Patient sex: F
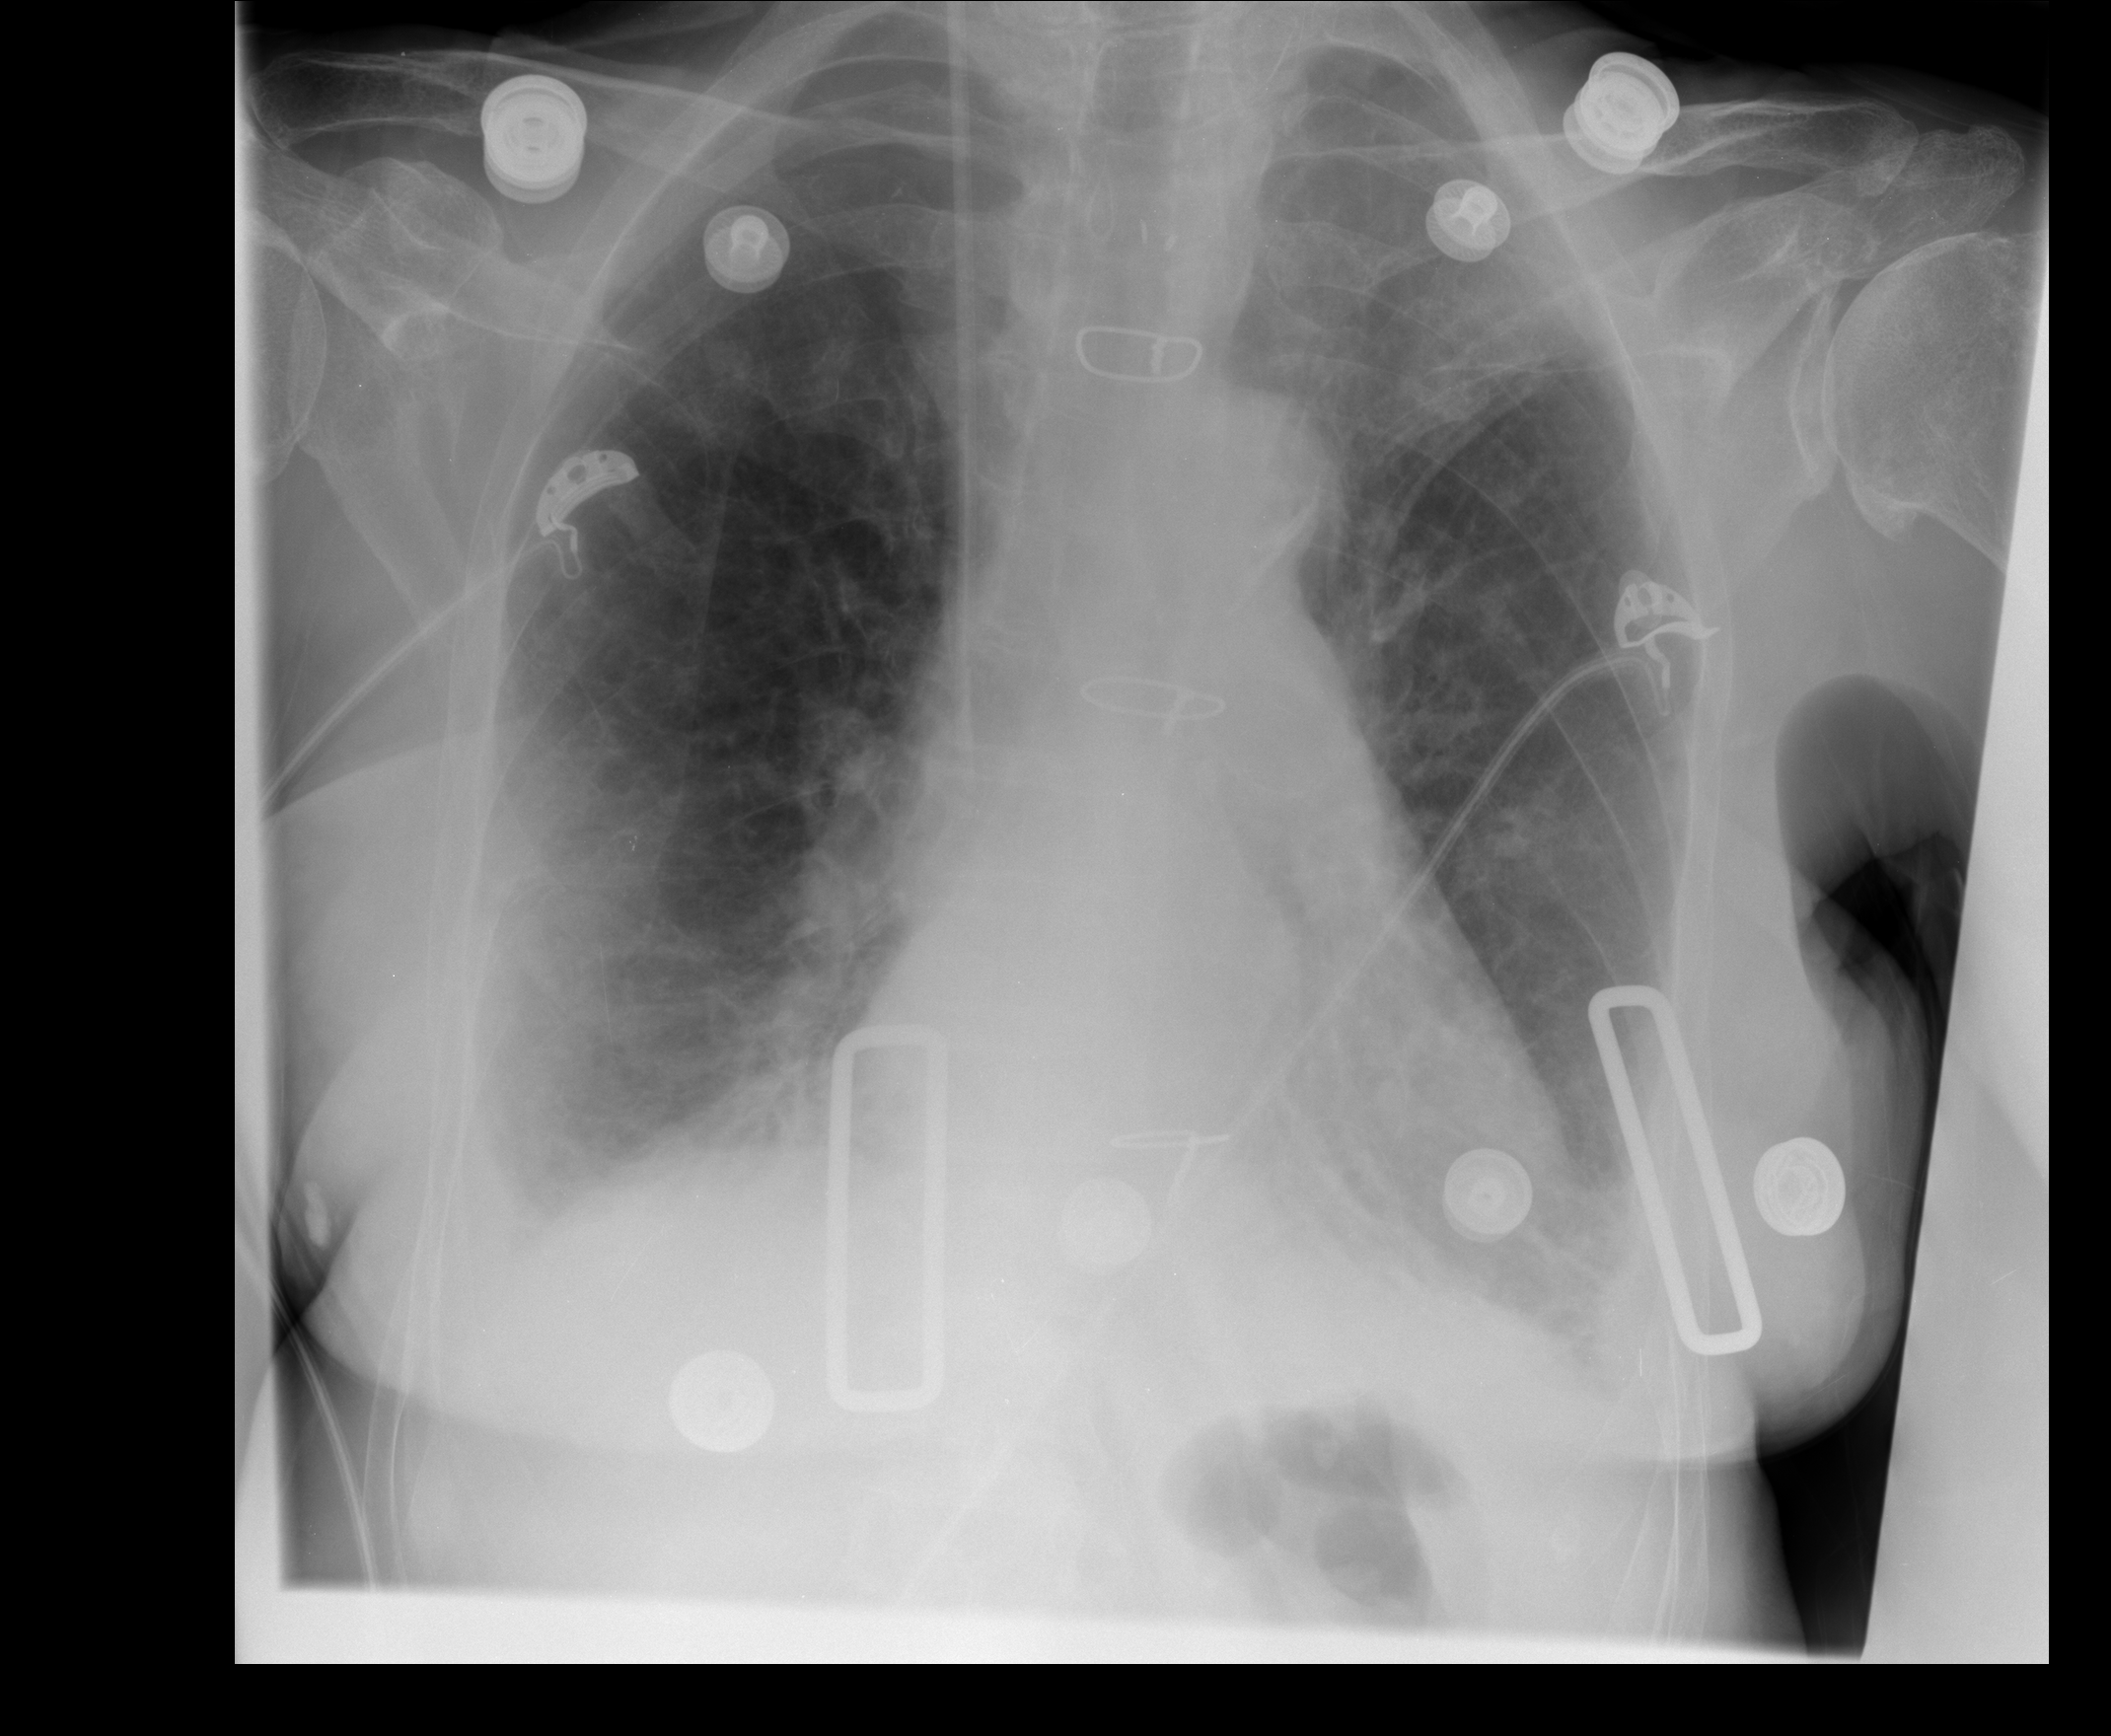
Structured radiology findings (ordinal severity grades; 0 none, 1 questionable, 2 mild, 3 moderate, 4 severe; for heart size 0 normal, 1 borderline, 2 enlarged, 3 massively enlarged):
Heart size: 0
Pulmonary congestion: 0
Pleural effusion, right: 2
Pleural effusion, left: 2
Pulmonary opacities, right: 0
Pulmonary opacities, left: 0
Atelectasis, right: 1
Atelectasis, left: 1